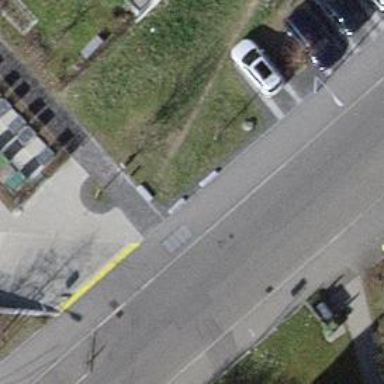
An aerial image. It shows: Block barrier.